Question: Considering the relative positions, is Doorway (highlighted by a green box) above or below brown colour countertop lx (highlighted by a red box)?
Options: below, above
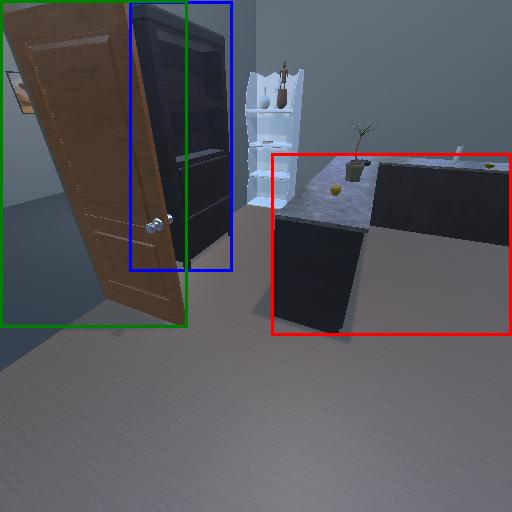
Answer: below